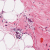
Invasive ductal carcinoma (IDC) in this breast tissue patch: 0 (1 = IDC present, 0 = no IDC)